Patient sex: M
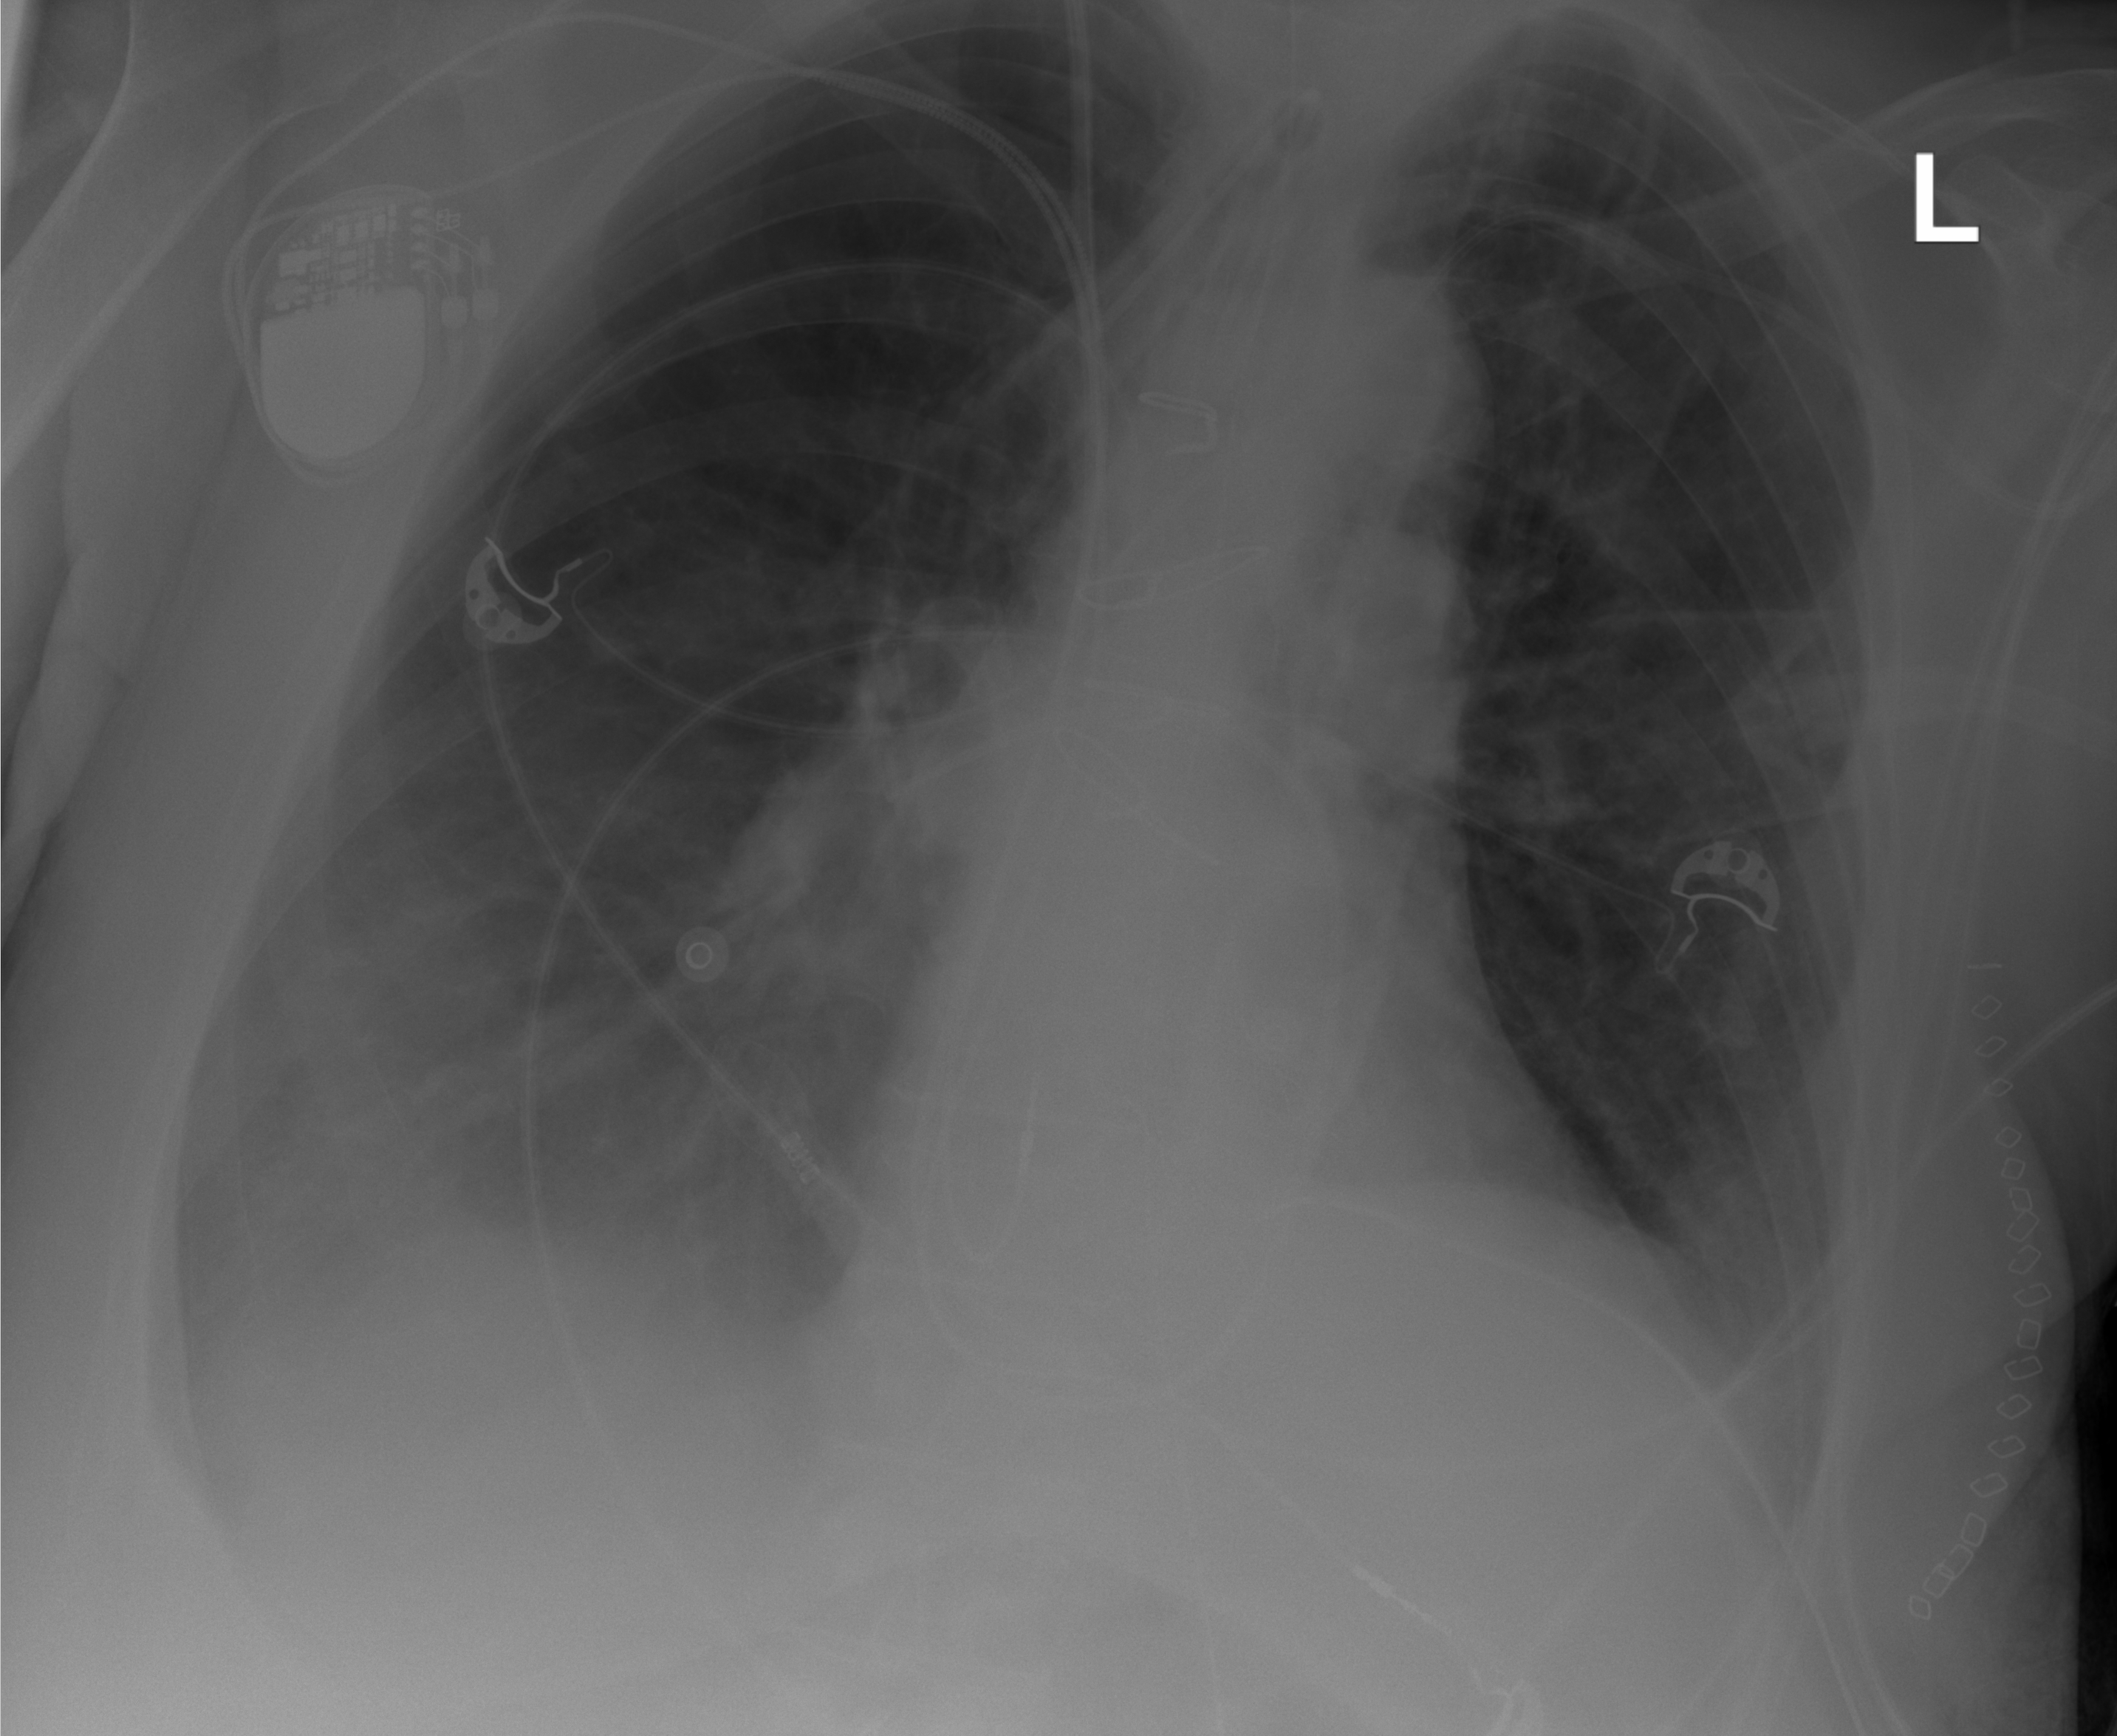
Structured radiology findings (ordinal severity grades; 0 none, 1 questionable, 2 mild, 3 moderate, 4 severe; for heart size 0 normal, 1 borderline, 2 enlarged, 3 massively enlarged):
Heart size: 0
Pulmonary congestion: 0
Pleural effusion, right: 2
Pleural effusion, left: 1
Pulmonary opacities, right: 0
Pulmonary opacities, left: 0
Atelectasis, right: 2
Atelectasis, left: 1